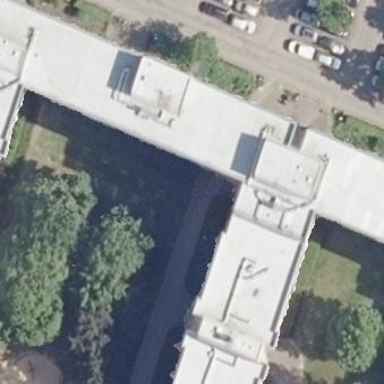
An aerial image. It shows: Flat-roofed apartment building.